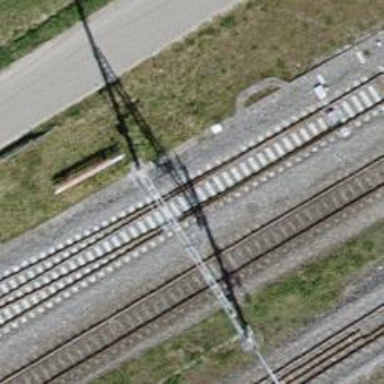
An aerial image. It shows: Railway signal.